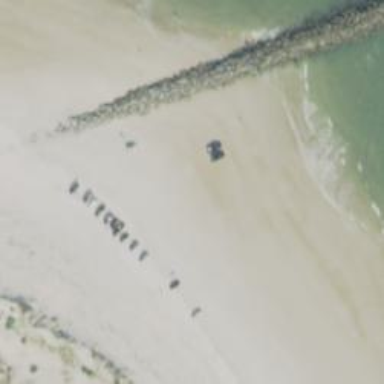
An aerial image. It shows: Breakwater structure.